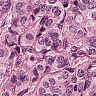
Metastatic tissue present: yes